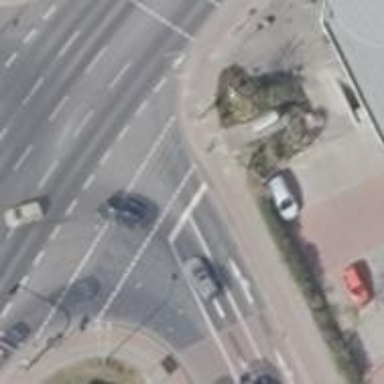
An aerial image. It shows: Residential road with asphalt surface. There is cycle track on both sides.